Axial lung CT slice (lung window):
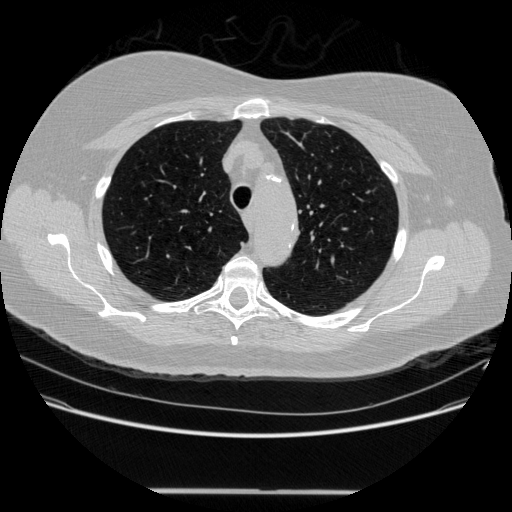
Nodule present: no